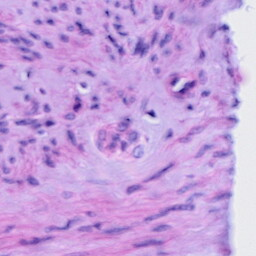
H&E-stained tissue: Cervix